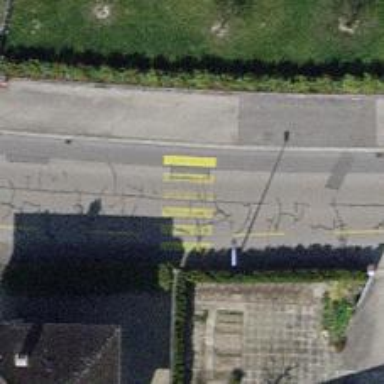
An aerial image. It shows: Uncontrolled footway crossing with markings.